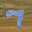
Label: 7